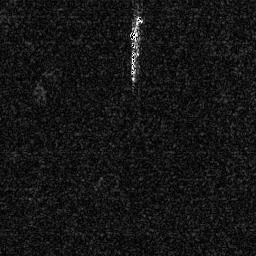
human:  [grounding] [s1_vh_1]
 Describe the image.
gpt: In the satellite image, there is  <ref>1 small ship </ref> <box>[[49, 4, 55, 16, 0]]</box> located at top.